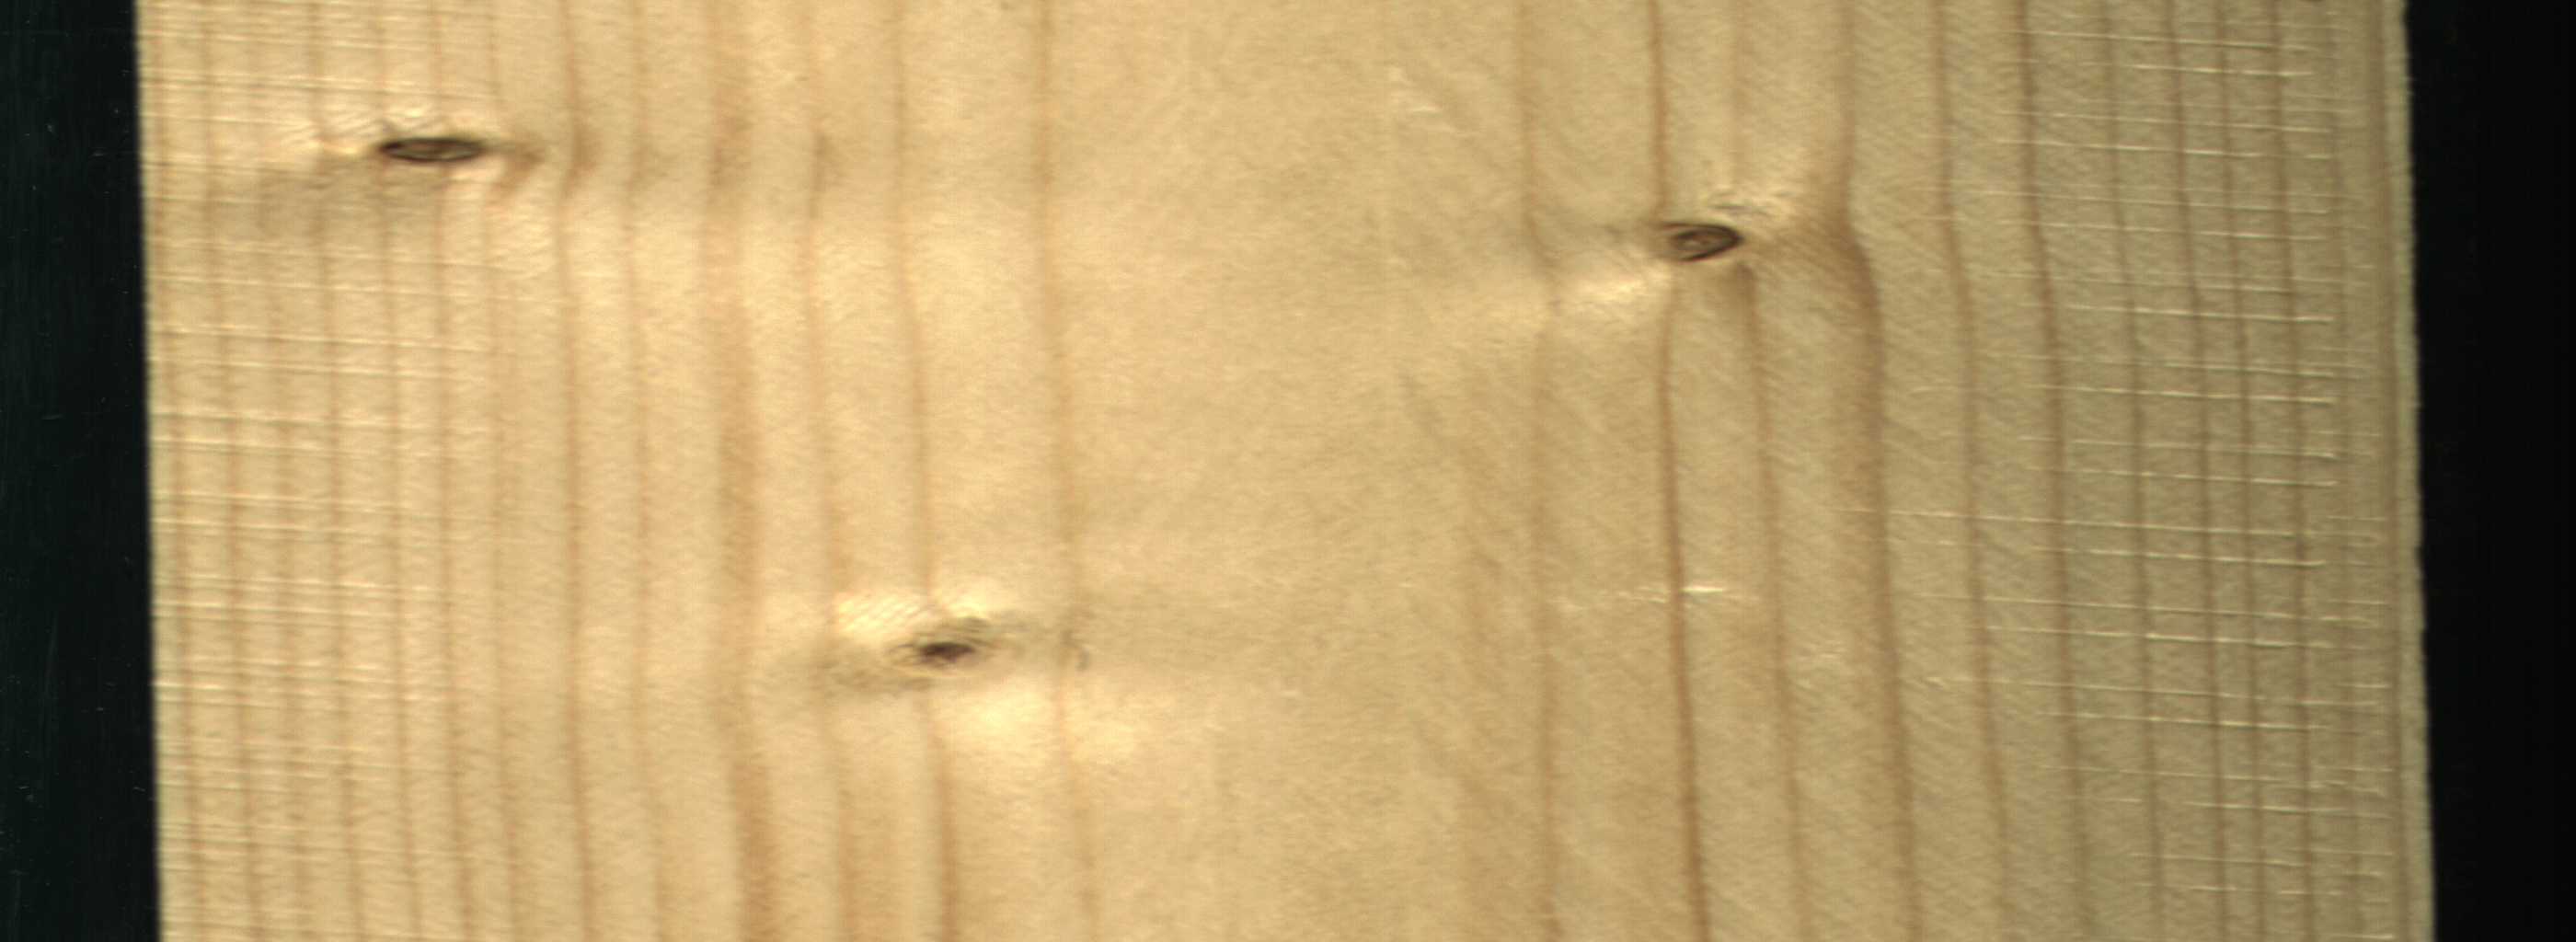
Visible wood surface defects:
Dead_Knot
Dead_Knot
Live_Knot